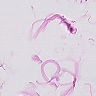
Metastatic tissue present: no